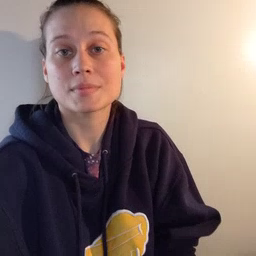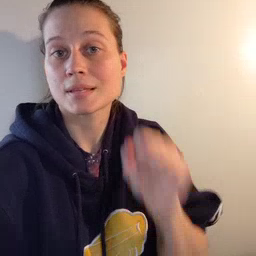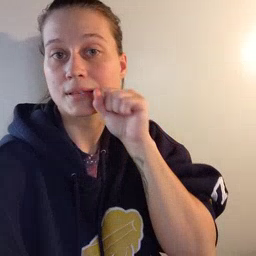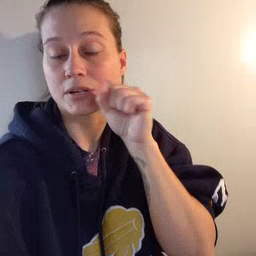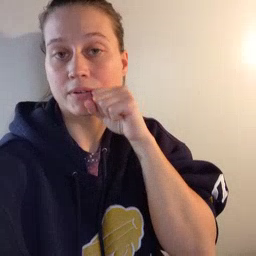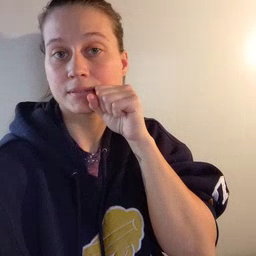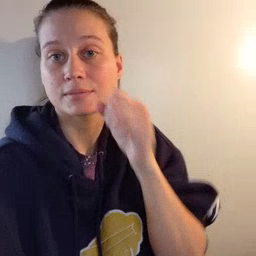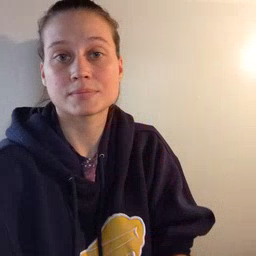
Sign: carrot